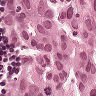
Metastatic tissue present: yes